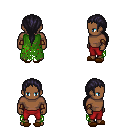
a pixel art fantasy rpg character, male body template, human, dark skin, green tattered cape, red pants, raven ponytail hairstyle, cloth bracers, brown slippers, four views (front, back, left, right), 2x2 character sprite sheet, small pixel art, hard edges, no anti-aliasing